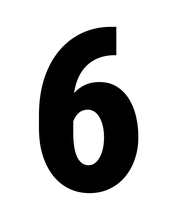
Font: Roboto_Condensed_ExtraBold